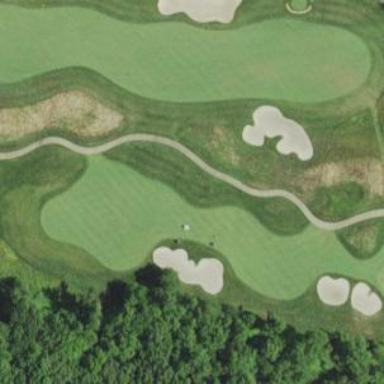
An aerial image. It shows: Area of rough grass used for golf.